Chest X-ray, AP view. Patient: 56 years old, sex F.
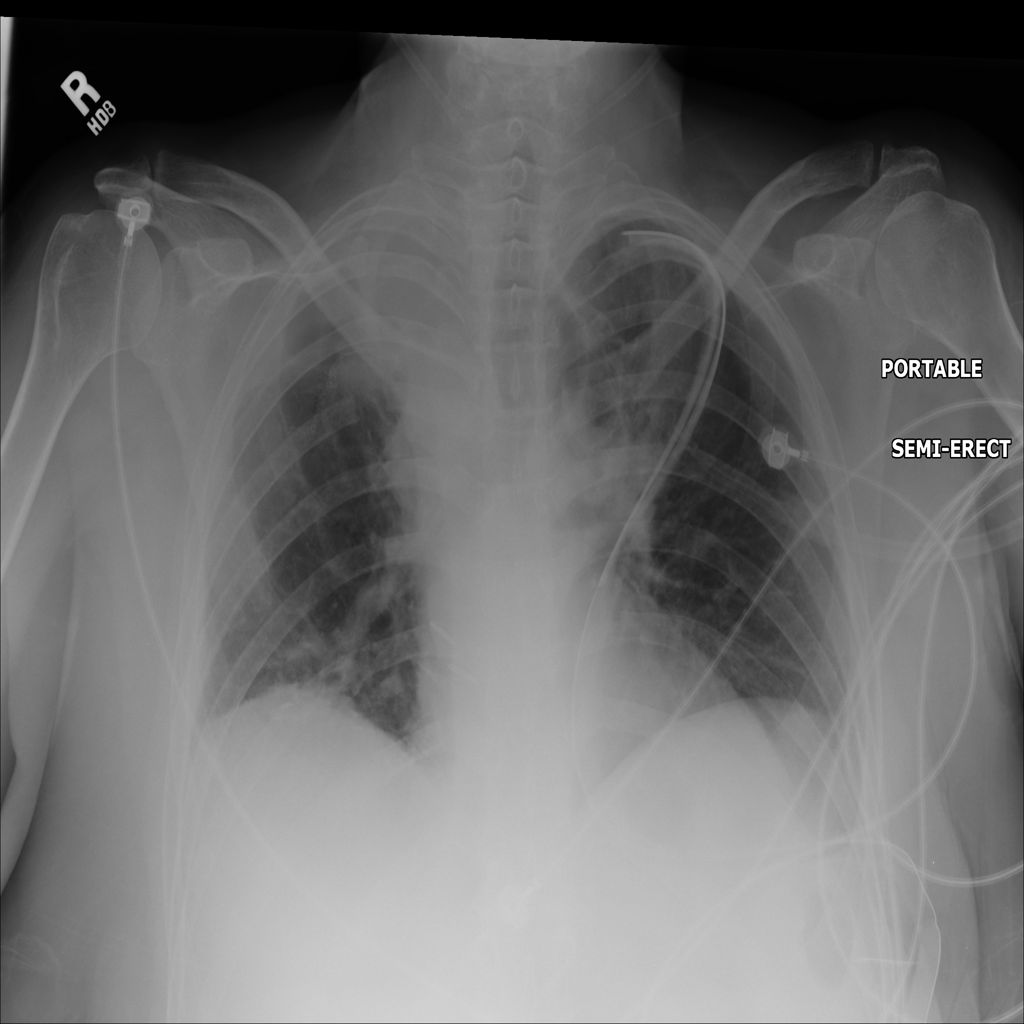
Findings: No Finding